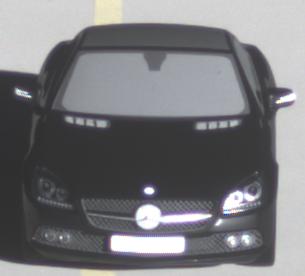
Make: Mercedes-Benz
Model: SLK 200
Detailed model: SLK-Class (172)
Model produced from: 2011/03
Model produced until: 2015/04
Doors: 2
Color: black
Road condition: dry road
Daytime: morning or afternoon
Contrast: high contrast